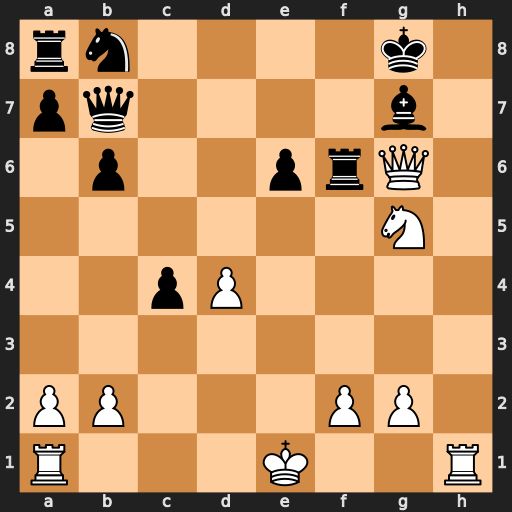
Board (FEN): rn4k1/pq4b1/1p2prQ1/6N1/2pP4/8/PP3PP1/R3K2R
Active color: w
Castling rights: KQ
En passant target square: -
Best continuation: Rh8+ Kxh8 Qh7#